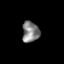
Tissue: skin
Cell type: Epithelial cells
Senescence score: 0.2346
Nuclear area (px): 349
Mean DAPI intensity: 131.418